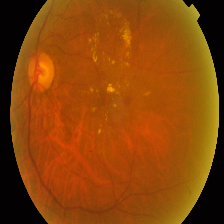
Diabetic retinopathy grade: Proliferative DR